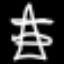
Label: The Eiffel Tower